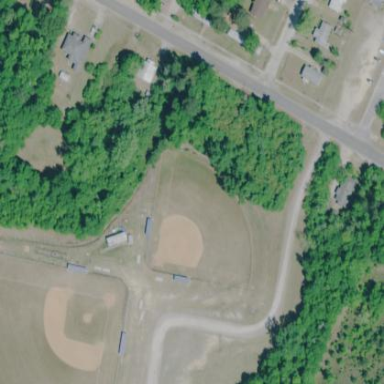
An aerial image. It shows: Baseball pitch for leisure land activities.